Field crop: maize
Growth stage: 2
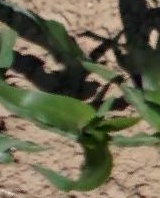
Species: maize